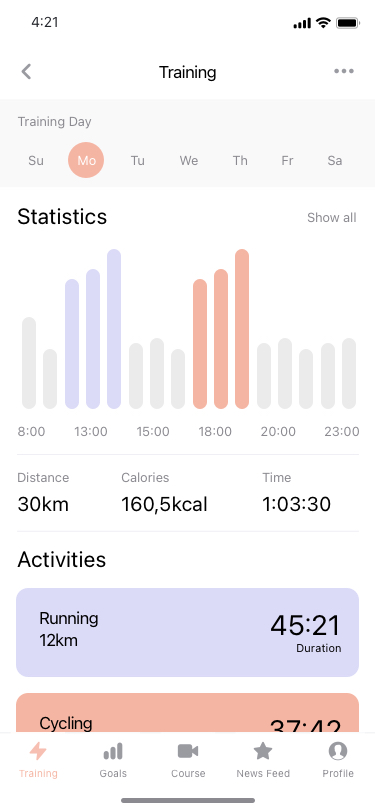
Text in this UI design:
Duration
45:21
Running
12km
Duration
37:42
Cycling
12km
Activities
Distance
Calories
Time
30km
160,5kcal
1:03:30
Statistics
Show all
8:00
13:00
15:00
18:00
20:00
23:00
Su
Mo
Tu
We
Th
Fr
Sa
Training Day